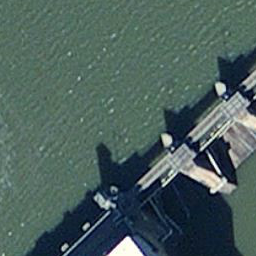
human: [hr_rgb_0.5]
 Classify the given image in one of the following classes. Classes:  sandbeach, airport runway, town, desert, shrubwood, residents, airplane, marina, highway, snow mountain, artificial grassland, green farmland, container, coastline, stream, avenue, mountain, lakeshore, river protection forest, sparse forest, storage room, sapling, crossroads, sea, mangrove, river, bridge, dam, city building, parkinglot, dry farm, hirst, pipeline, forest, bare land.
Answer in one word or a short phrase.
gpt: dam